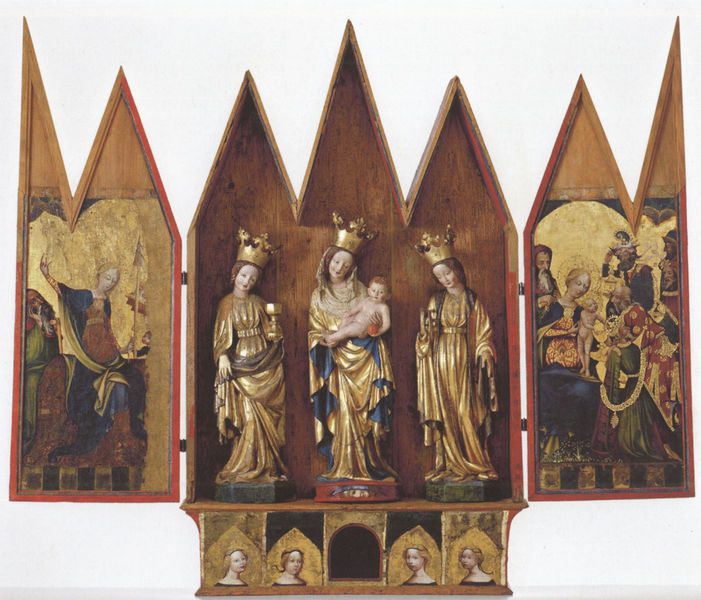
Titel: Dornstädter Altar
Künstler: Meister Hartmann
Institution: Stuttgart, Württembergisches Landesmuseum
Schlagwörter: blau, flügel, gemälde, frauen, grün, frau, holz, köpfe, rot, sockel, kirche, gewand, gold, kelch, drei, kind, spitzen, krone, farbig, fahne, figuren, bemalt, foto, offen, religion, kugel, altar, schnitzerei, zacken, skulpturen, christus, jesus, könige, balu, königin, heilige, büsten, maria, madonna, magdalena, anbetung, mutter gottes, kelche, schrein, altarbild, tafelbild, dreiteilig, tryptichon, kronen, jesuskind, predella, retabel, stifter, maria mit kind, flügelaltar, katholisch, klappaltar, wandelaltar, aufgeklappt, madona, triptico, künigin, heeilige, schanieren, drei königinnen